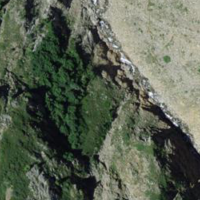
EUNIS habitat code: 31
Species observed at this site:
Bartsia alpina
Hedysarum hedysaroides
Gentiana brachyphylla
Androsace alpina